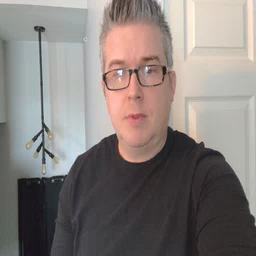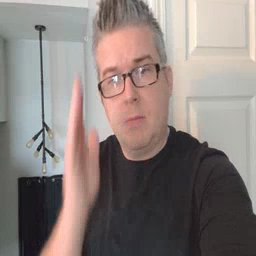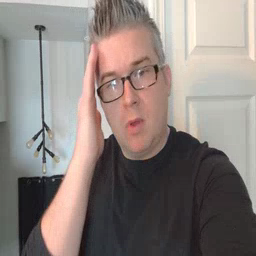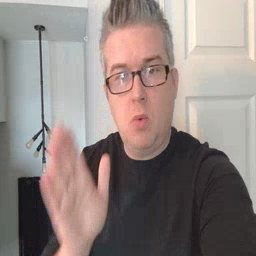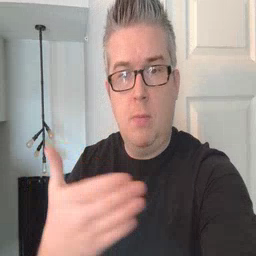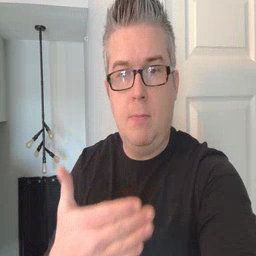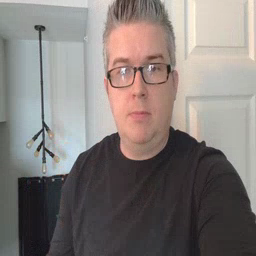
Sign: bedroom